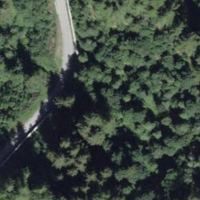
EUNIS habitat code: 24
Species observed at this site:
Stellaria nemorum
Epilobium montanum
Saxifraga rotundifolia